Question: I'm creating a WPF GUI and I would like to have a section that I can manually resize the width, similar to the way most IDEs have explorers and toolboxes that you can resize.
Currently I am using a DockPaneland my project looks similar to the image below. How would I go about including some selectable separator that can change the width of one section of my DockPanel. Are their WPF XAML components, such as separators, capable of doing this already?

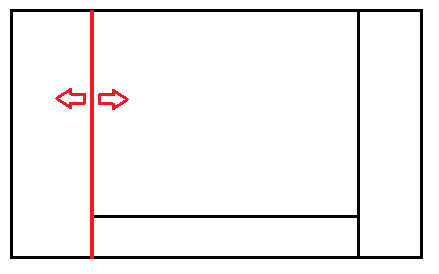
Answer: Grid and GridSplitter - the resize behaviour and alignment stretches on the Grid Splitter are little gotchas so worth an example:
'''
<Window x:Class="GridSplitSpike.MainWindow"
xmlns="http://schemas.microsoft.com/winfx/2006/xaml/presentation"
xmlns:x="http://schemas.microsoft.com/winfx/2006/xaml"
Title="MainWindow" Height="350" Width="525">
<Grid>
<Grid.ColumnDefinitions>
<ColumnDefinition Width="Auto"/>
<ColumnDefinition Width="Auto"/>
<ColumnDefinition Width="*"/>
</Grid.ColumnDefinitions>
<ContentControl Name="LeftHandArea" Grid.Column="0" MinWidth="100"/>
<GridSplitter Grid.Column="1" ResizeBehavior="PreviousAndNext" VerticalAlignment="Stretch" Width="4" />
<DockPanel Grid.Column="2"/>
</Grid>
</Window>
'''
I should point out that the ContentControl just represents your left hand view. This would no longer be part of the DockPanel.